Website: walmart
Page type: payment
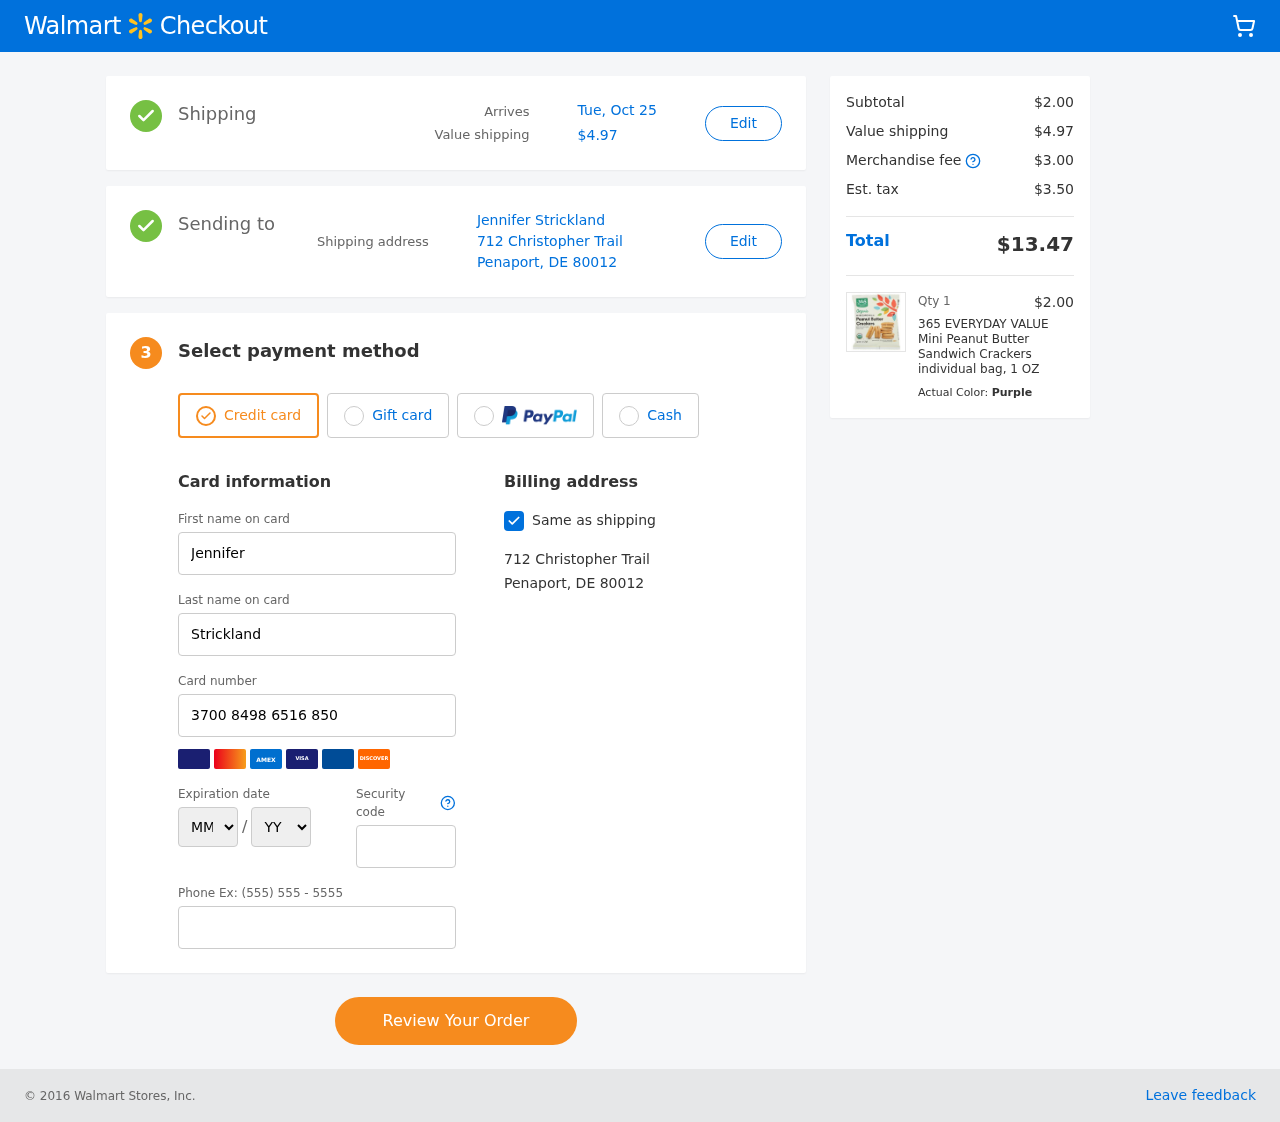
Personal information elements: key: PII_CARD_EXPIRY_MONTH
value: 07
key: PII_CARD_EXPIRY_YEAR
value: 27
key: PII_CITY_STATE_ZIP
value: Penaport, DE 80012
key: PII_FULLNAME
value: Jennifer Strickland
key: PII_STREET
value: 712 Christopher Trail
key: PII_FIRSTNAME
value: Jennifer
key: PII_LASTNAME
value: Strickland
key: PII_CARD_NUMBER
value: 3700 8498 6516 850
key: PII_CARD_CVV
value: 4486
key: PII_PHONE
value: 8583333289
Product elements: key: PRODUCT1_NAME
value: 365 EVERYDAY VALUE Mini Peanut Butter Sandwich Crackers individual bag, 1 OZ
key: PRODUCT1_PRICE
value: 2
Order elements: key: ORDER_DELIVERY_DATE
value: Tue, Oct 25
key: ORDER_SHIPPING_COST
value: $4.97
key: ORDER_SUBTOTAL
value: $2.00
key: ORDER_MERCHANDISE_FEE
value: $3.00
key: ORDER_TAX
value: $3.50
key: ORDER_TOTAL
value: $13.47
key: ORDER_NUM_ITEMS
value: Qty 1